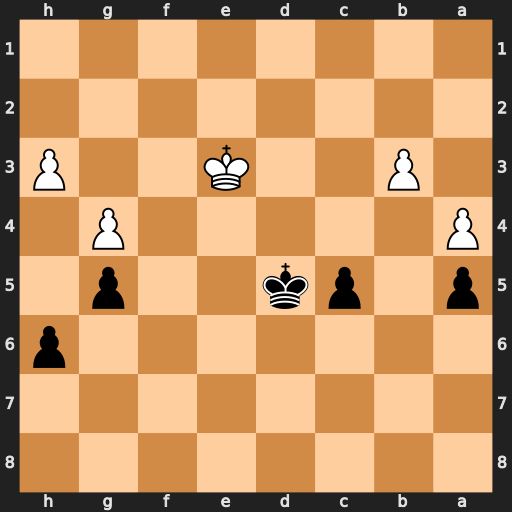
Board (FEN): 8/8/7p/p1pk2p1/P5P1/1P2K2P/8/8
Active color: b
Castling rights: -
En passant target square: -
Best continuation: c4 bxc4+ Kxc4